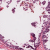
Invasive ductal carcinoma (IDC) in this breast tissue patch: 0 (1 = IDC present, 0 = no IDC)